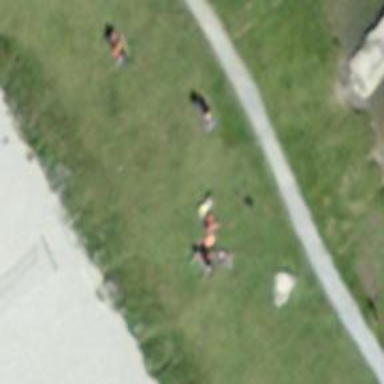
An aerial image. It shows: Bench.